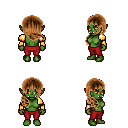
a pixel art fantasy rpg character, female body template, orc, green skin, gold arm armor, red pants, brown right-swept hairstyle, four views (front, back, left, right), 2x2 character sprite sheet, small pixel art, hard edges, no anti-aliasing